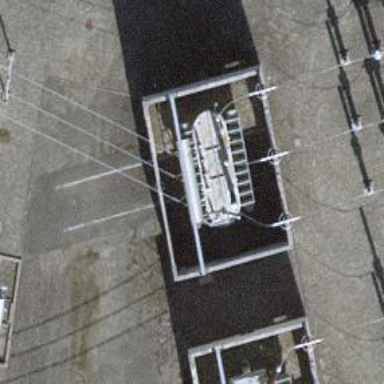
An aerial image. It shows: Distribution transformer for power distribution.